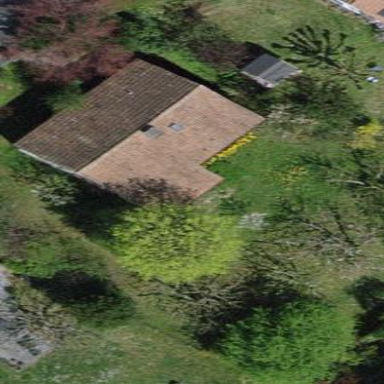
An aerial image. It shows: Garden enclosed by fence.